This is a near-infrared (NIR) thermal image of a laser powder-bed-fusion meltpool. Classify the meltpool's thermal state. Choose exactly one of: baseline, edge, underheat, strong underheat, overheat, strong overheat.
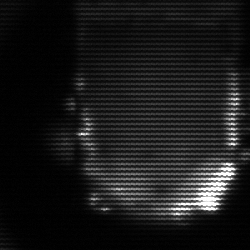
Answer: baseline